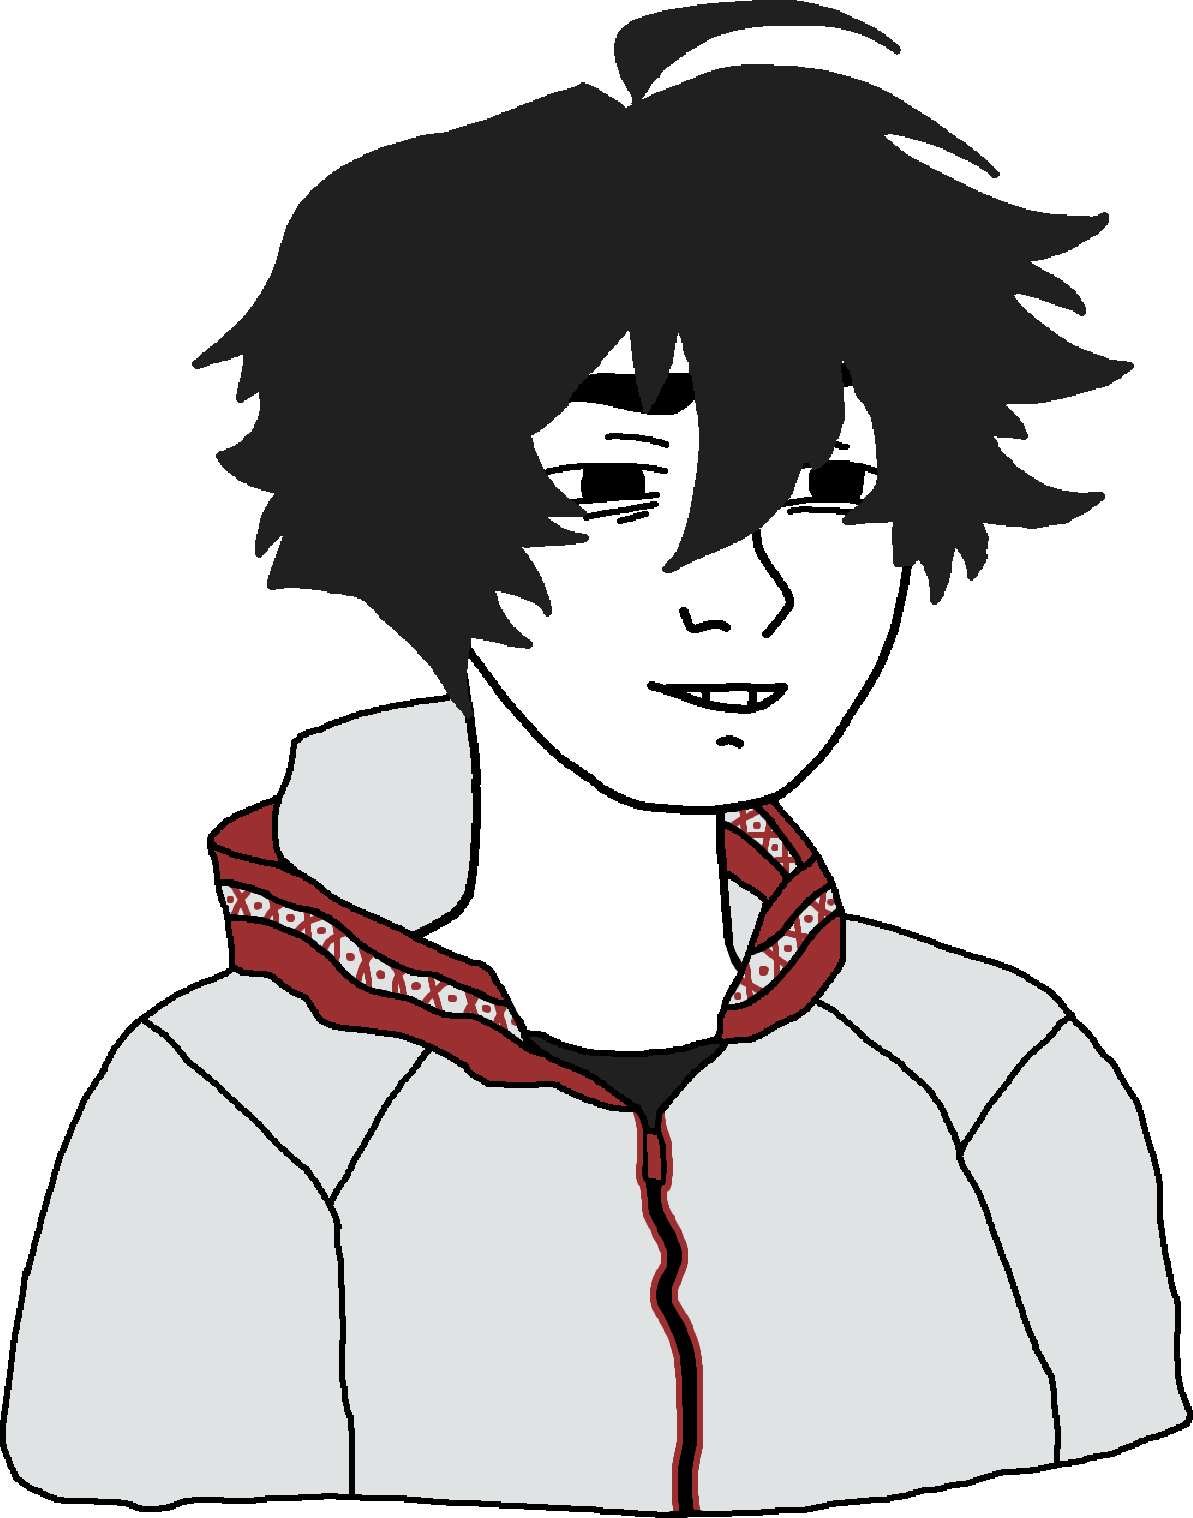
Label: 5_Twinkjak